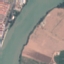
Land use / land cover: River